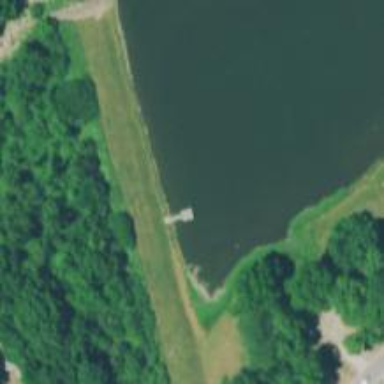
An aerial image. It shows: Dock by the waterway.